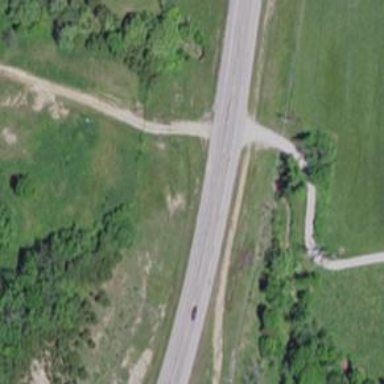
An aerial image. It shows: Asphalt road designated as trunk highway.